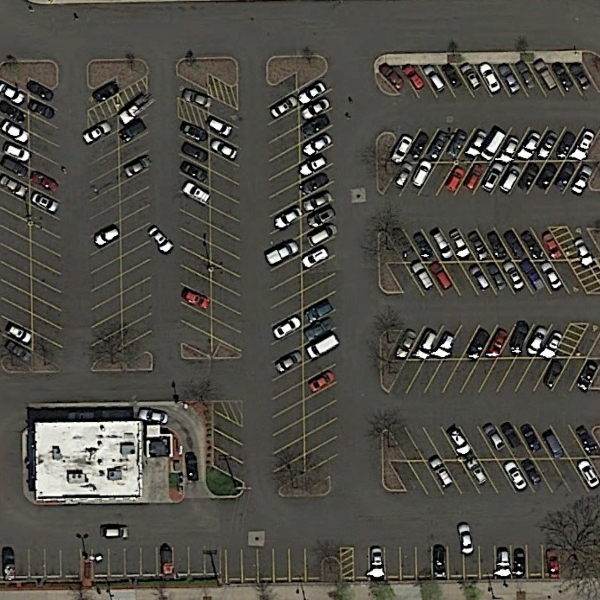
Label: Parking